Question: Q1.
I'm trying to make my custom autograd function with pytorch.
But I had a problem with making analytical back propagation with y = x / sum(x, dim=0)
where size of tensor x is (Height, Width) (x is 2-dimensional).
Here's my code
'''
class MyFunc(torch.autograd.Function):
@staticmethod
def forward(ctx, input):
ctx.save_for_backward(input)
input = input / torch.sum(input, dim=0)
return input
@staticmethod
def backward(ctx, grad_output):
input = ctx.saved_tensors[0]
H, W = input.size()
sum = torch.sum(input, dim=0)
grad_input = grad_output * (1/sum - input*1/sum**2)
return grad_input
'''
I used (torch.autograd import) gradcheck to compare Jacobian matrix,
'''
from torch.autograd import gradcheck
func = MyFunc.apply
input = (torch.randn(3,3,dtype=torch.double,requires_grad=True))
test = gradcheck(func, input)
'''
and the result was

Please someone help me to get correct back propagation result
Thanks!
---
Q2.
Thanks for answers!
Because of your help, I could implement back propagation in case of (H,W) tensor.
However, while I implemented back propagation in case of (N,H,W) tensor, I got a problem.
I think the problem would be initializing new tensor.
Here's my new code
'''
import torch
import torch.nn as nn
import torch.nn.functional as F
class MyFunc(torch.autograd.Function):
@staticmethod
def forward(ctx, input):
ctx.save_for_backward(input)
N = input.size(0)
for n in range(N):
input[n] /= torch.sum(input[n], dim=0)
return input
@staticmethod
def backward(ctx, grad_output):
input = ctx.saved_tensors[0]
N, H, W = input.size()
I = torch.eye(H).unsqueeze(-1)
sum = input.sum(1)
grad_input = torch.zeros((N,H,W), dtype = torch.double, requires_grad=True)
for n in range(N):
grad_input[n] = ((sum[n] * I - input[n]) * grad_output[n] / sum[n]**2).sum(1)
return grad_input
'''
Gradcheck code is
'''
from torch.autograd import gradcheck
func = MyFunc.apply
input = (torch.rand(2,2,2,dtype=torch.double,requires_grad=True))
test = gradcheck(func, input)
print(test)
'''
and result is
<URL>
I don't know why the error occurs...
Your help will be very helpful for me to implement my own convolutional network.
Thanks! Have a nice day.
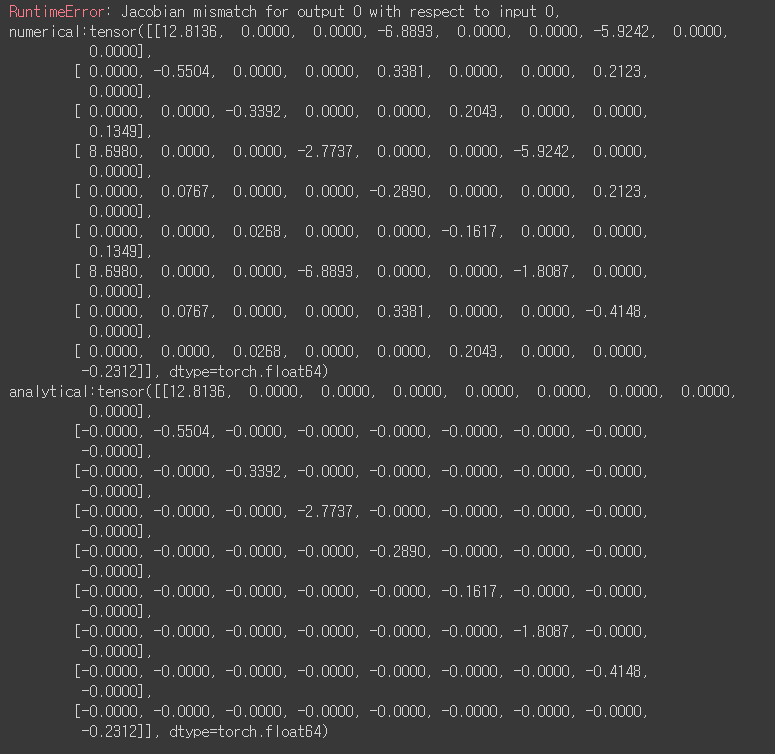
Answer: Let's look an example with a single column, for instance: '[[x1], [x2], [x3]]'.
Let 'sum' be 'x1 + x2 + x3', then normalizing 'x' will give 'y = [[y1], [y2], [y3]] = [[x1/sum], [x2/sum], [x3/sum]]'. You're looking for 'dL/dx1', 'dL/x2', and 'dL/x3' - we'll just write them as: 'dx1', 'dx2', and 'dx3'. Same for all 'dL/dyi'.
So 'dx1' is equal to 'dL/dy1*dy1/dx1 + dL/dy2*dy2/dx1 + dL/dy3*dy3/dx1'. That's because 'x1' contributes to all ouput element on the corresponding column: 'y1', 'y2', and 'y3'.
We have:
- 'dy1/dx1 = d(x1/sum)/dx1 = (sum - x1)/sum2'- 'dy2/dx1 = d(x2/sum)/dx1 = -x2/sum2'- similarly, 'dy3/dx1 = d(x3/sum)/dx1 = -x3/sum2'
Therefore 'dx1 = (sum - x1)/sum2*dy1 - x2/sum2*dy2 - x3/sum2*dy3'. Same for 'dx2' and 'dx3'. As a result, the Jacobian is '[dxi]_i = (sum - xi)/sum2' and '[dxi]_j = -xj/sum2' (for all 'j' different to 'i').
Keeping the same one-column example, with 'x1=2', 'x2=3', and 'x3=5':
'''
>>> x = torch.tensor([[2.], [3.], [5.]])
>>> sum = input.sum(0)
tensor([10])
'''
The Jacobian will be:
'''
>>> J = (sum*torch.eye(input.size(0)) - input)/sum**2
tensor([[ 0.0800, -0.0200, -0.0200],
[-0.0300, 0.0700, -0.0300],
[-0.0500, -0.0500, 0.0500]])
'''
---
For an implementation with multiple columns, it's a bit trickier, more specifically for the shape of the diagonal matrix. It's easier to keep the axis last so we don't have to bother with broadcastings:
'''
>>> x = torch.tensor([[2., 1], [3., 3], [5., 5]])
>>> sum = x.sum(0)
tensor([10., 9.])
>>> diag = sum*torch.eye(3).unsqueeze(-1).repeat(1, 1, len(sum))
tensor([[[10., 9.],
[ 0., 0.],
[ 0., 0.]],
[[ 0., 0.],
[10., 9.],
[ 0., 0.]],
[[ 0., 0.],
[ 0., 0.],
[10., 9.]]])
'''
Above 'diag' has a shape of '(3, 3, 2)' where the two are on the last axis. Notice how we didn't need to broadcast 'sum'.
What I have done is: 'torch.eye(3).unsqueeze(0).repeat(len(sum), 1, 1)'. Since with this kind of shape - '(2, 3, 3)' - you will have to use 'sum[:, None, None]', and will need further broadcasting down the road...
The Jacobian is simply:
'''
>>> J = (diag - x)/sum**2
tensor([[[ 0.0800, 0.0988],
[-0.0300, -0.0370],
[-0.0500, -0.0617]],
[[-0.0200, -0.0123],
[ 0.0700, 0.0741],
[-0.0500, -0.0617]],
[[-0.0200, -0.0123],
[-0.0300, -0.0370],
[ 0.0500, 0.0494]]])
'''
You can check the results by backpropagating through the operation using an arbitrary 'dy' vector (not with 'torch.ones' though, you'll get '0's because of 'J'!). After backpropagating, 'x.grad' should equal to 'torch.einsum('abc,bc->ac', J, dy)'.